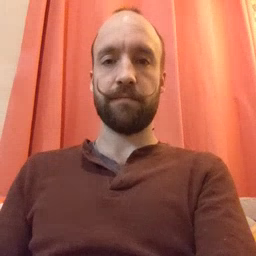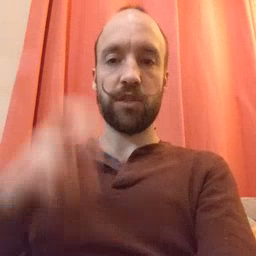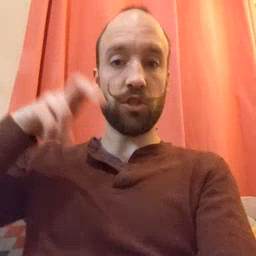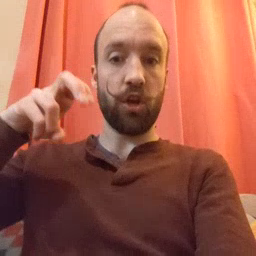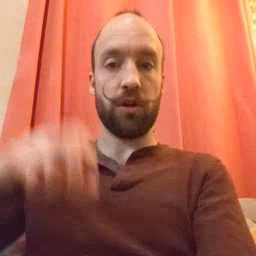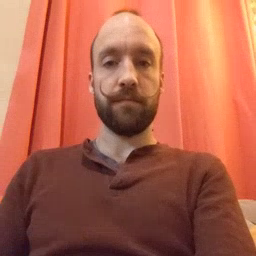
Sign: chair